Question: I'm trying to make something like this:

And the code for how to do that is here:
<URL>
However, my data is presently formatted somewhat differently than the data in the example. Specifically, I have a 3x3x3 matrix representing data in a three-parameter space (I have named the parameters 'sigma', 'mu' and 'accuracy'), where each matrix element represents the data's intensity at that element's (i,j,k) ordinate location, like this:
'''
>>> defect_averaged
array([[[ 15.81818182, 16.90909091, 6.72727273],
[ 15.63636364, 19.81818182, 6. ],
[ 1.<PHONE>, 15.63636364, 6. ]],
[[ 16.36363636, 16. , 5.45454545],
[ 11.81818182, 15.<PHONE>, 5.27272727],
[ 1.<PHONE>, 16.72727273, 5.81818182]],
[[ 11.27272727, 18.36363636, 5.63636364],
[ 10.36363636, 17.27272727, 6. ],
[ 0. , 17.<PHONE>, 8.<PHONE>]]])
'''
So 'defect_averaged[0,0,0]' has an intensity of 15.81, etc.
One further wrinkle is that I want a properly scaled plot with tick labels that read .001, .01, .1, instead of tick labels expressing the array's index (eg. 0,1,2). This is because the parameters were evaluated only at certain discrete values. For instance, the intensity was evaluated only at 'sigma = [.001, .01, .1]', 'mu = [.001, .01, .1]', and 'accuracy = [.51,.6,.9]'. Hence my 3x3x3 array of data.
Any ideas about how best to massage my data such that it can be easily plotted as a heatmap? Thanks in advance for your time!
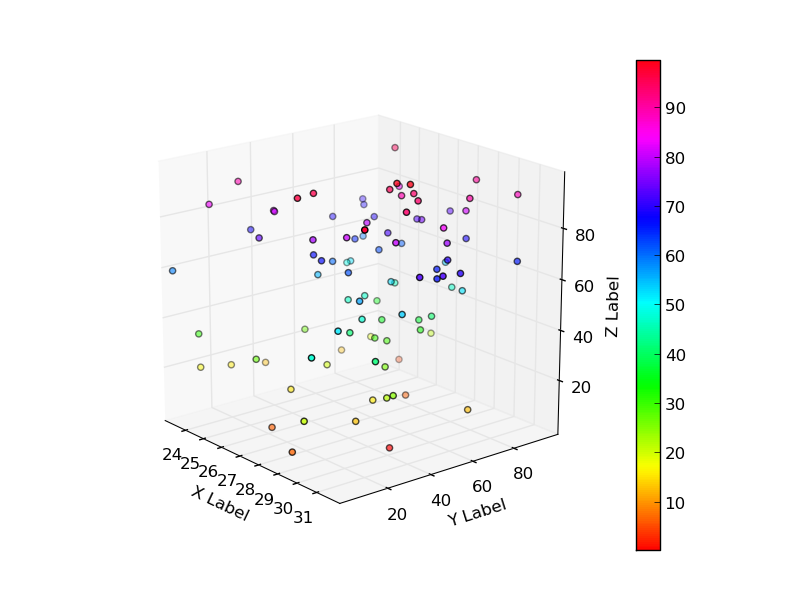
Answer: You need to input the specific values and convert everything to flat arrays
'''
defect = defect_averaged.flatten()
sigma_flat = np.tile(sigma, 9) # This gives you [.001, .01, .1, .001, .01, .1...]
mu_flat = np.tile(np.repeat(sigma, 3), 3) # This is to get [.001, .001, .001, .1, .1....001, .001, .001, .1, .1...]
accuracy_flat = np.repeat(accuracy, 9) # This gives you [.51, .51, .51, .51,....
'''
And then just plot it with your favourite method:
'''
plt.scatter(sigma_flat, mu_flat, accuracy_flat, defect)
'''